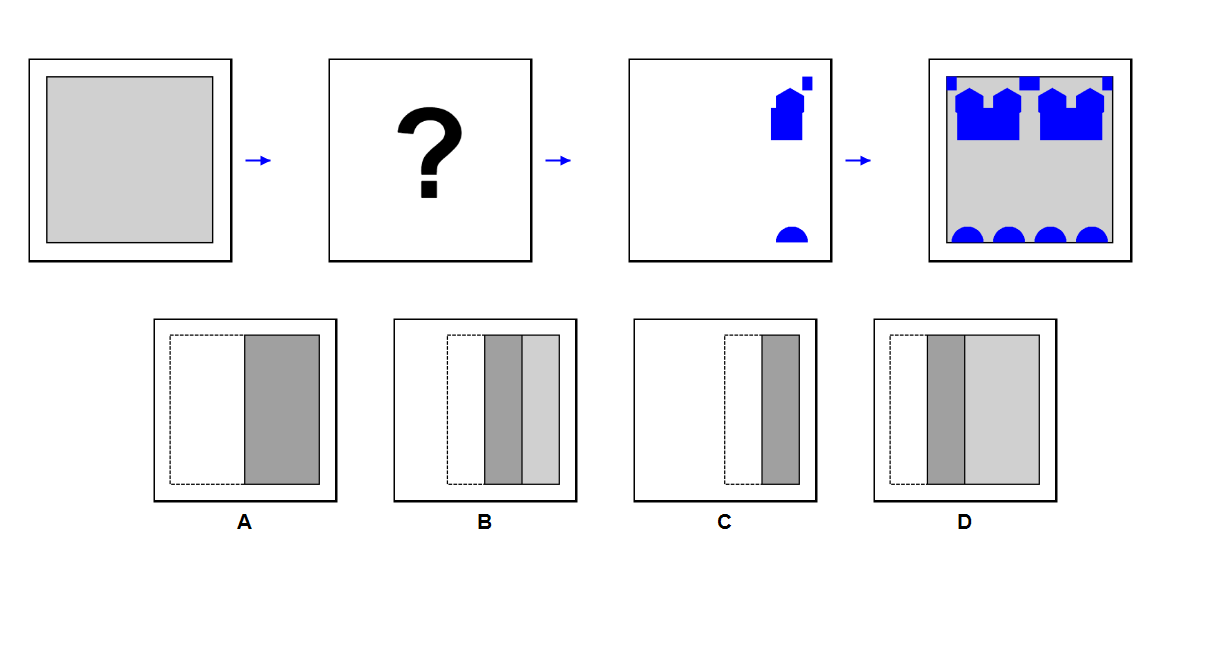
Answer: A